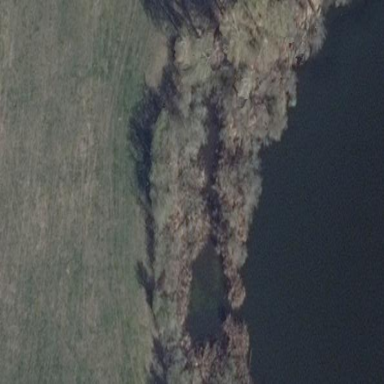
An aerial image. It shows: Swamp in wetland area.